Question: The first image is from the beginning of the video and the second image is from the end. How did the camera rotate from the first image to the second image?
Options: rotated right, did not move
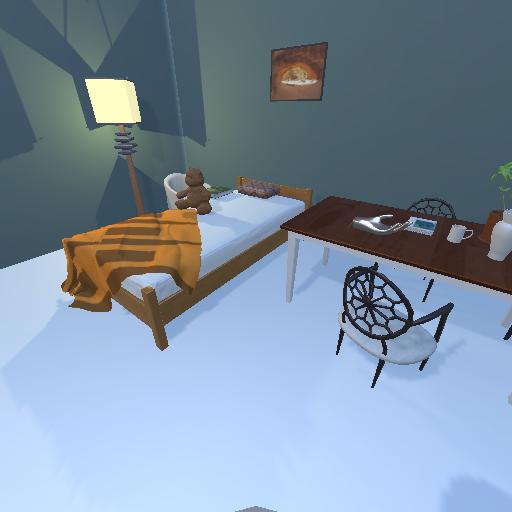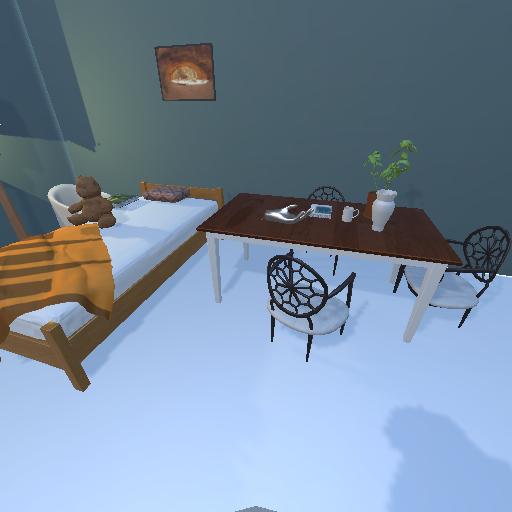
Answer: rotated right